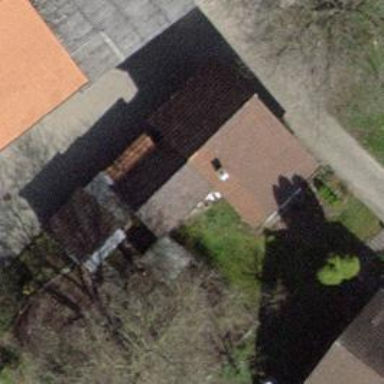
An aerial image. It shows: Shed building.